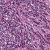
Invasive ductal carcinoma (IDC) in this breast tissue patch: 1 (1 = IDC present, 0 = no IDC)